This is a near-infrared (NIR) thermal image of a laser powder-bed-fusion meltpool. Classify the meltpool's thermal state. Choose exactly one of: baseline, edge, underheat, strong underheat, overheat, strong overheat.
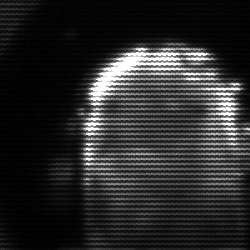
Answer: baseline